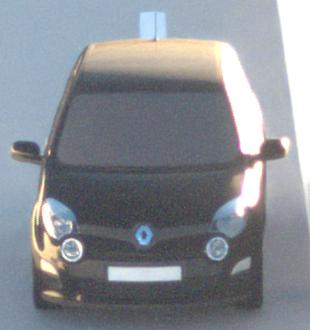
Make: Renault
Model: Twingo 1.2 LEV 16V 75
Detailed model: Twingo (II)
Model produced from: 2012/01
Model produced until: 2014/07
Doors: 3
Color: black
Road condition: dry road
Daytime: sunrise or sunset
Contrast: high contrast